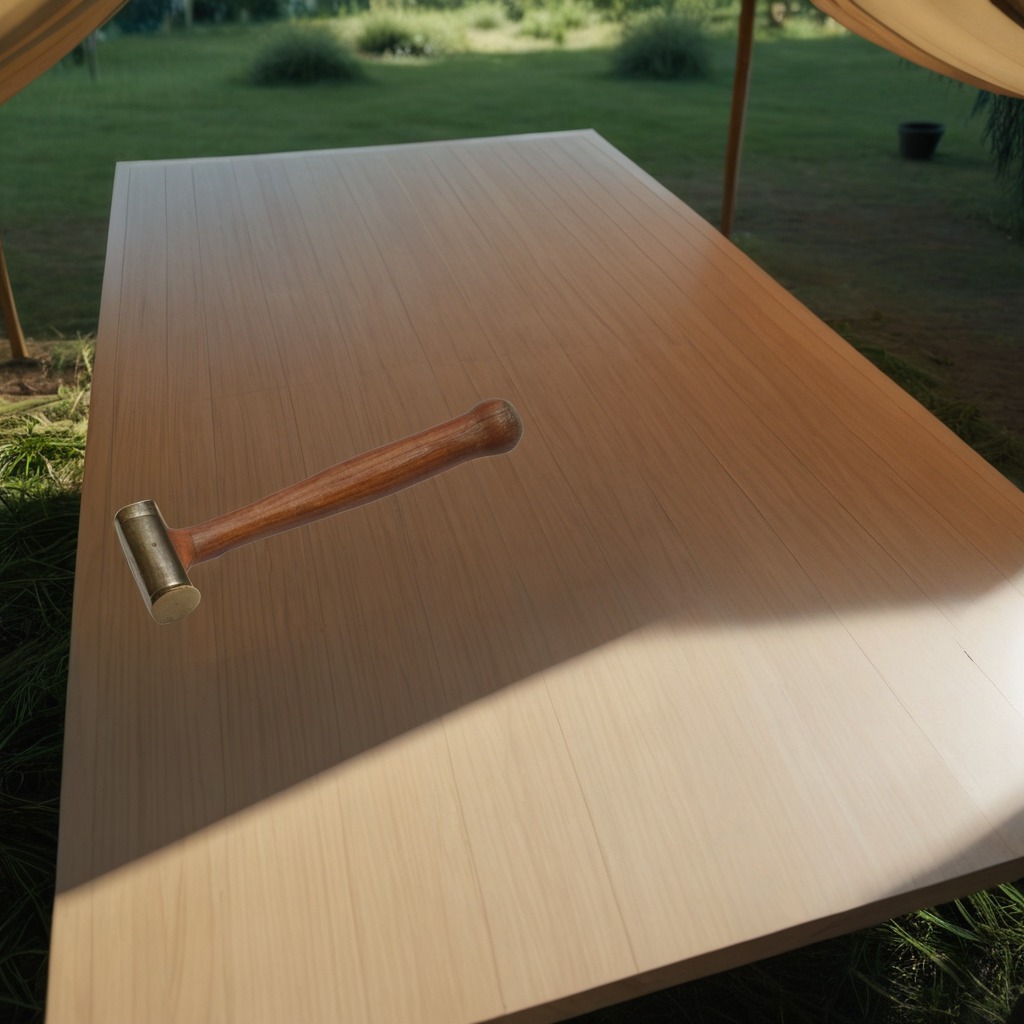
A hammer is lying on the wooden table.